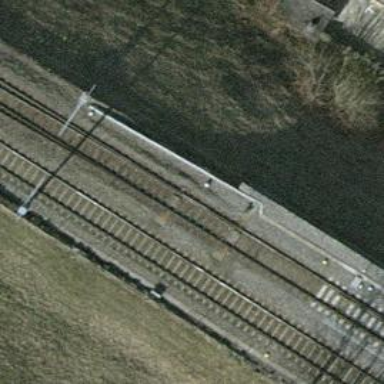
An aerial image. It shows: Railway with electrified contact lines.